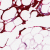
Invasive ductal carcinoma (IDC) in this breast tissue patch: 0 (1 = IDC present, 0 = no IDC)